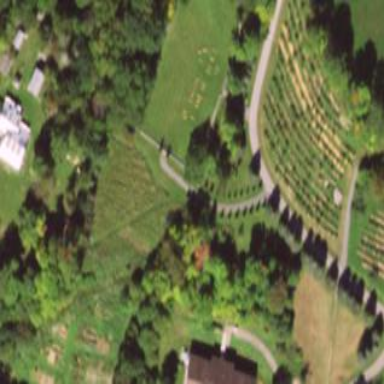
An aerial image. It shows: Cemetery.